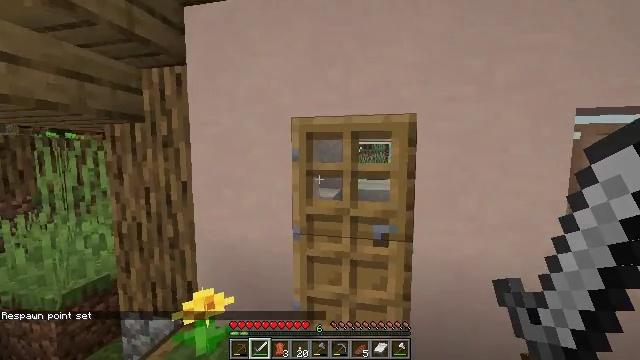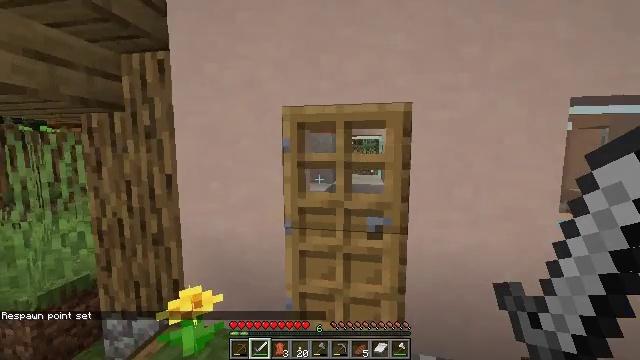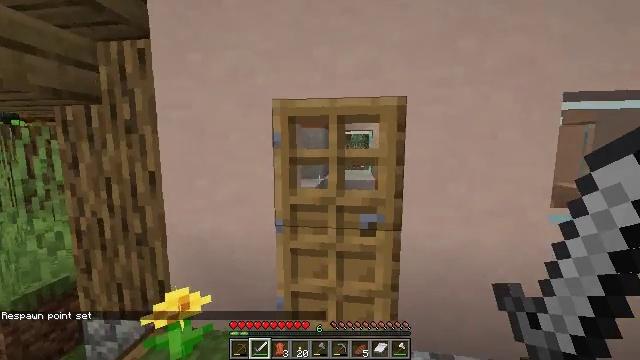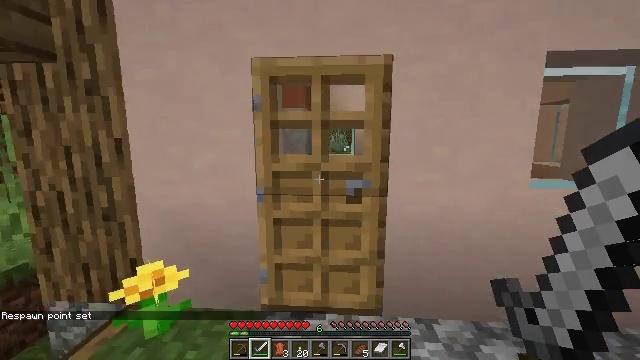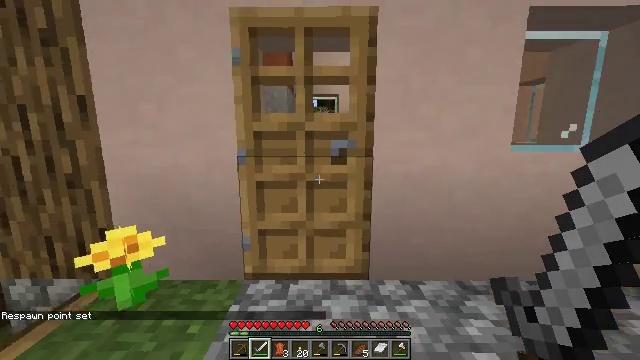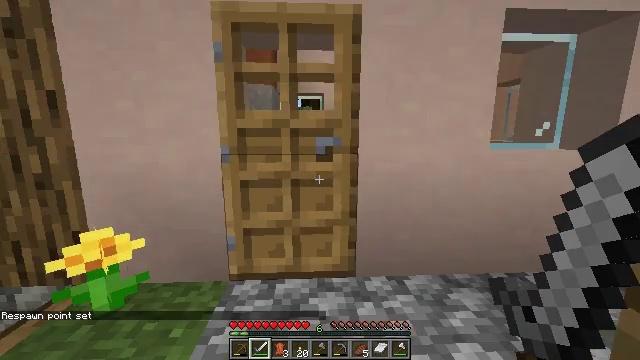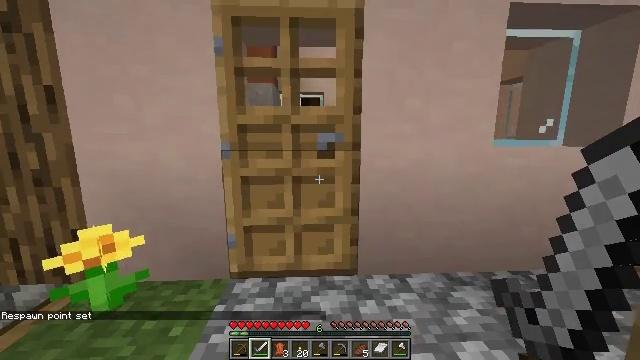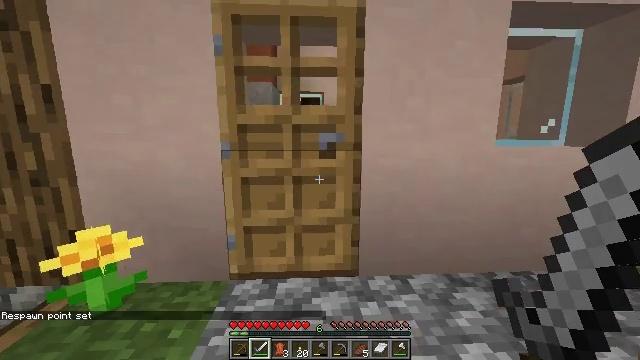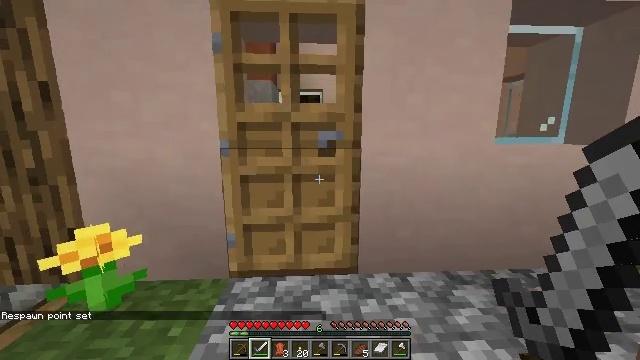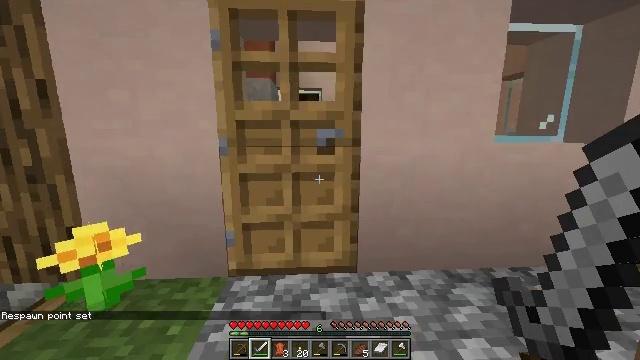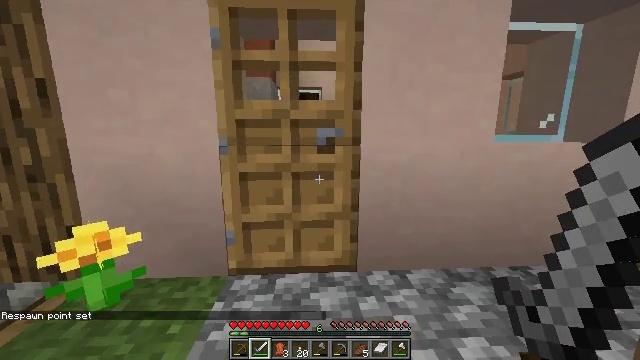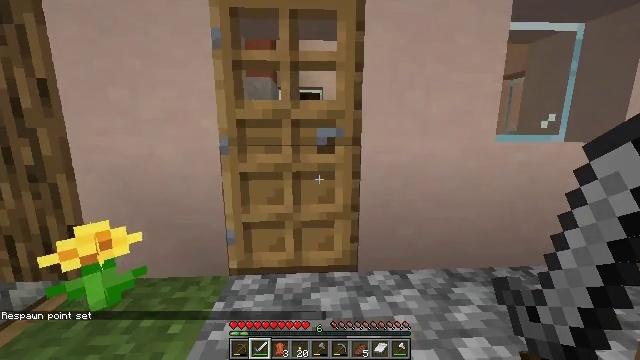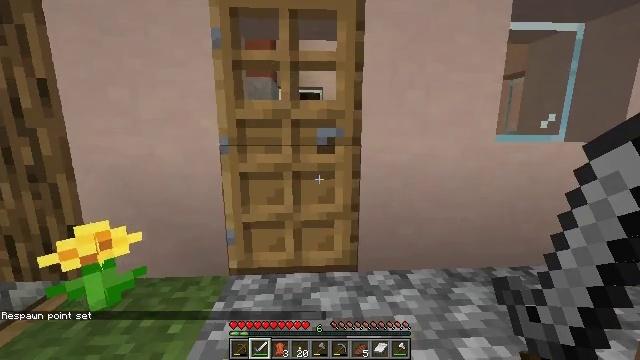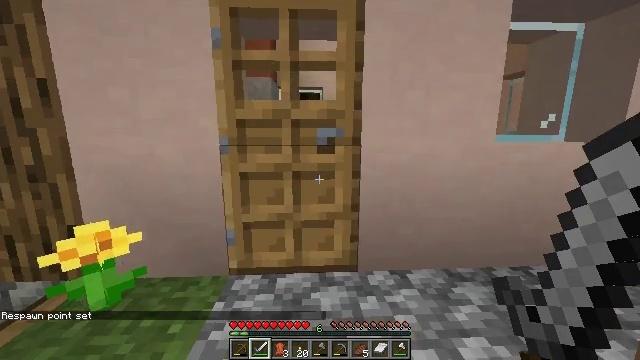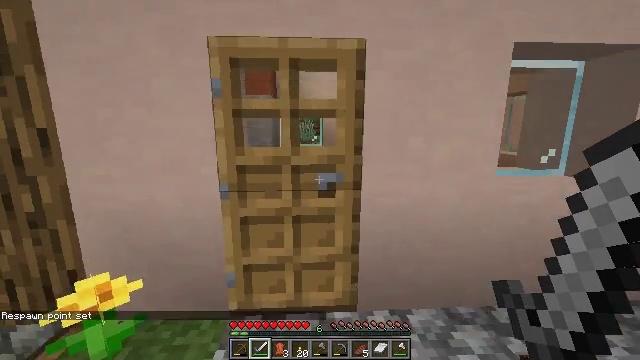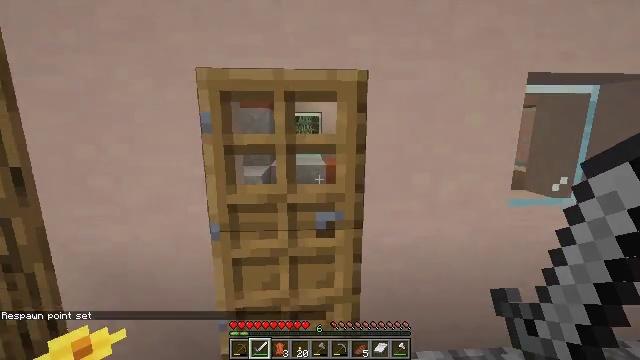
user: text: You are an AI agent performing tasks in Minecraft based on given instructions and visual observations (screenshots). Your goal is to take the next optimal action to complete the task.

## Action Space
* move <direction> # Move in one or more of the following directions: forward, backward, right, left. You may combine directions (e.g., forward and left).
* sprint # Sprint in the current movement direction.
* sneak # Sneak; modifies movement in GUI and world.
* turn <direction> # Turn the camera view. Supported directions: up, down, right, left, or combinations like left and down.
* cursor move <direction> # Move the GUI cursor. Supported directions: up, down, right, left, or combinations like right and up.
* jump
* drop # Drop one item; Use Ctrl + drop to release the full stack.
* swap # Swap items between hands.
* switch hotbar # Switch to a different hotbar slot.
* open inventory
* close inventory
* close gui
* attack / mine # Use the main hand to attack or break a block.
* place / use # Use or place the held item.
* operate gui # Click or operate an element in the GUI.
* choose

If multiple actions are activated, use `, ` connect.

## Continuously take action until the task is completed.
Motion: motion action
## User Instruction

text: Harvest hay blocks from the village.
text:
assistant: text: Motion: turn right
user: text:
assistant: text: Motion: turn right and down
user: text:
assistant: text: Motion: turn right and down
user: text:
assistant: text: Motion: turn right and down
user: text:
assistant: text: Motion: turn right
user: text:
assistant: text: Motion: no_op
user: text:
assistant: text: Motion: no_op
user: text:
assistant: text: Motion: no_op
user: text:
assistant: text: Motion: no_op
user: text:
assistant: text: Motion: no_op
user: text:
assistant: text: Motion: no_op
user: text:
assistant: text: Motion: no_op
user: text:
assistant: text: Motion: no_op
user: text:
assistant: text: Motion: move forward
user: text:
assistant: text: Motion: move forward
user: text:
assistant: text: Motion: move forward
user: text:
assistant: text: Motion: move forward
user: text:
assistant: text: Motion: move forward
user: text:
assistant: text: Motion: move forward, jump
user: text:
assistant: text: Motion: move forward, jump
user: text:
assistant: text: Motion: move forward, jump
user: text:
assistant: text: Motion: move forward, jump
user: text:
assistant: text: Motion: move forward, turn left, jump
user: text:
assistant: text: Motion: no_op
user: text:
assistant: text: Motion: turn left and down
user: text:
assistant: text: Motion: turn left and down
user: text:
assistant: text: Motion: turn left and down
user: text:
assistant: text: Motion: turn left and down
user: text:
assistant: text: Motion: turn left and down
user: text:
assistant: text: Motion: turn down